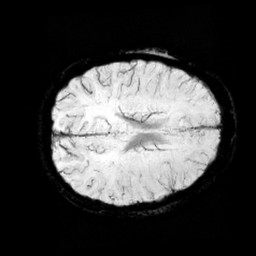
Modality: minIP
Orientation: axial
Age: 12
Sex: male
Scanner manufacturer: siemens
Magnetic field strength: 3 T
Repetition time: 0.027 s
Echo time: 0.02 s